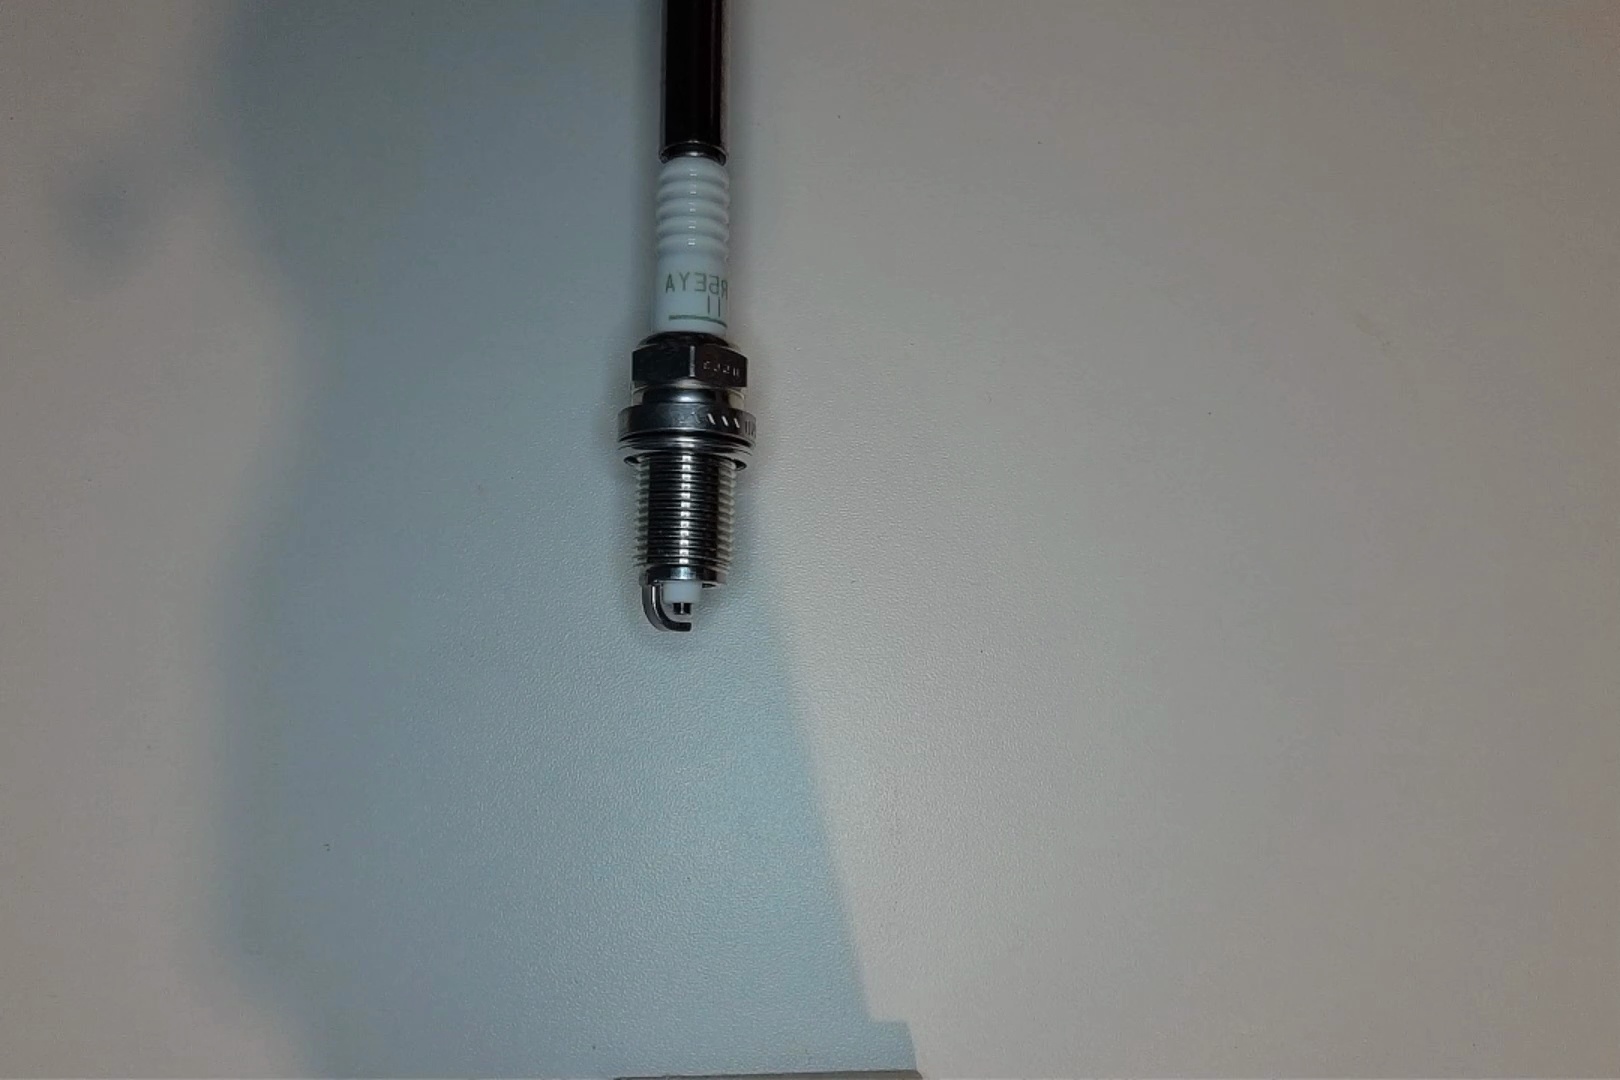
Label: no anomaly